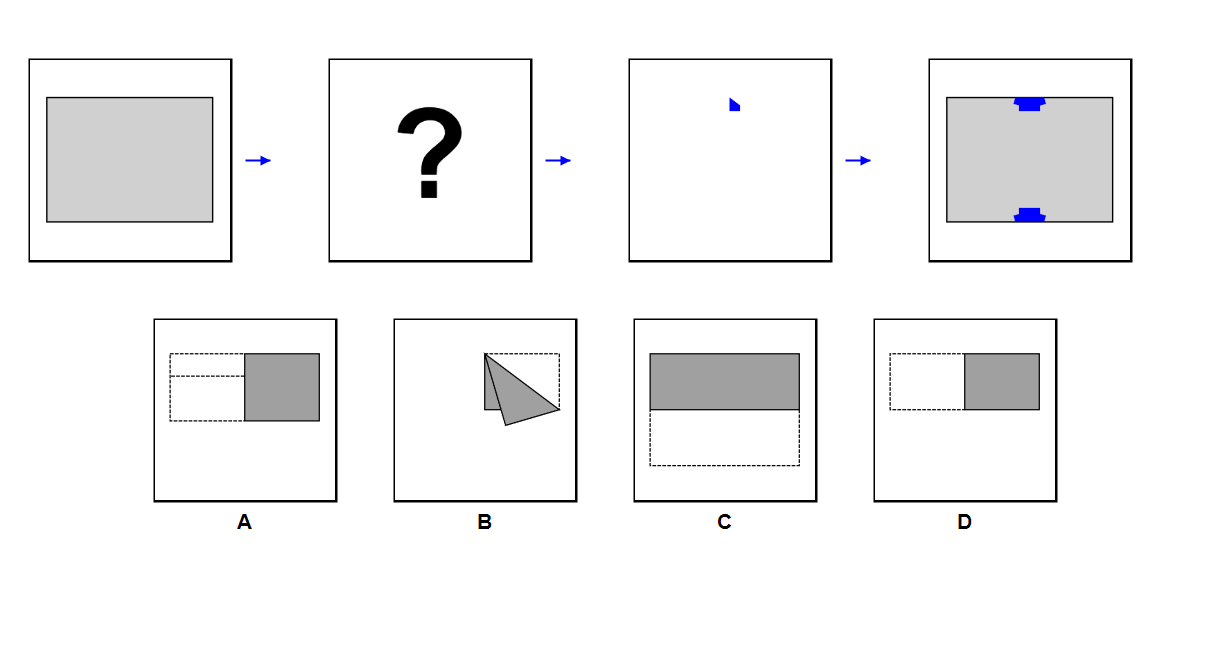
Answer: A